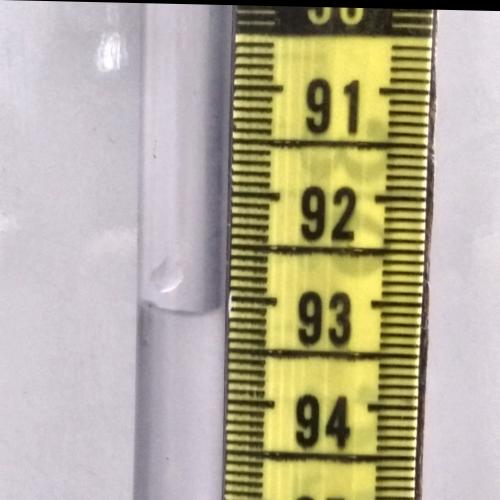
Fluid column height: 93.1 cm